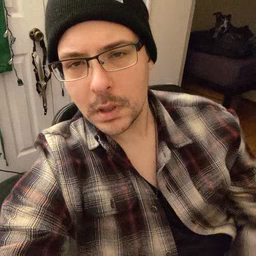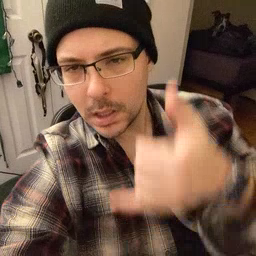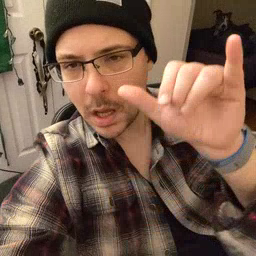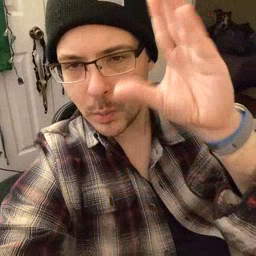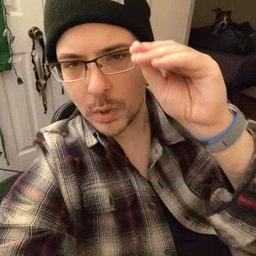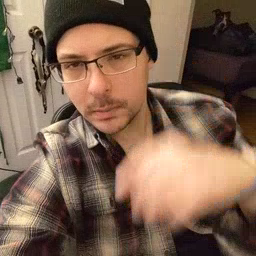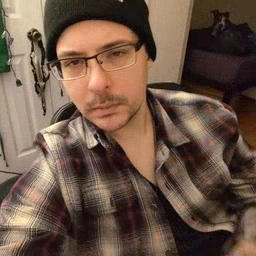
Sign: cowboy